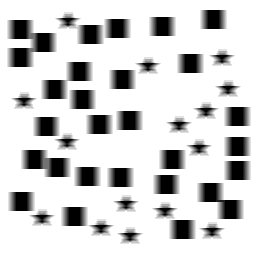
Squares: 29
Triangles: 0
Stars: 15
Total shapes: 44